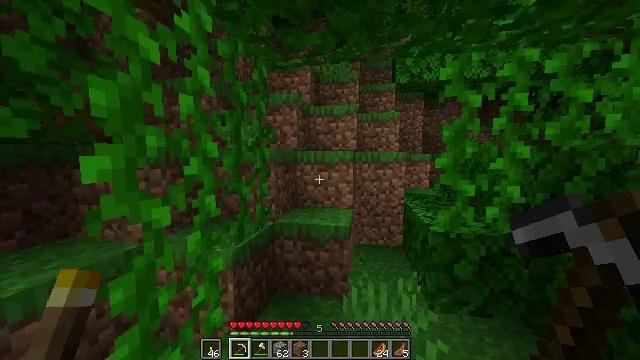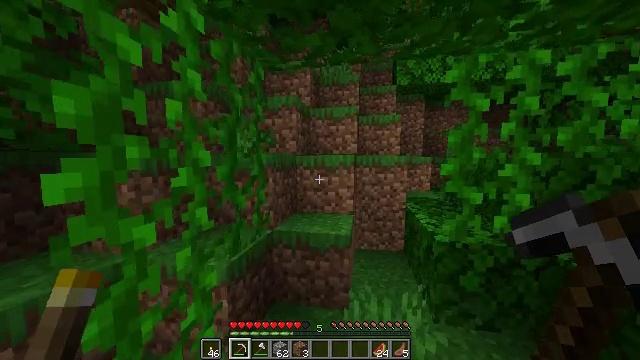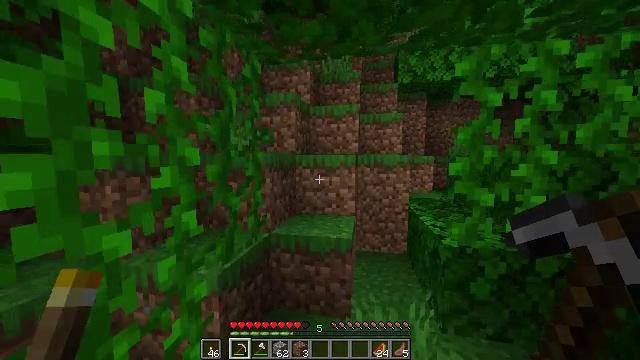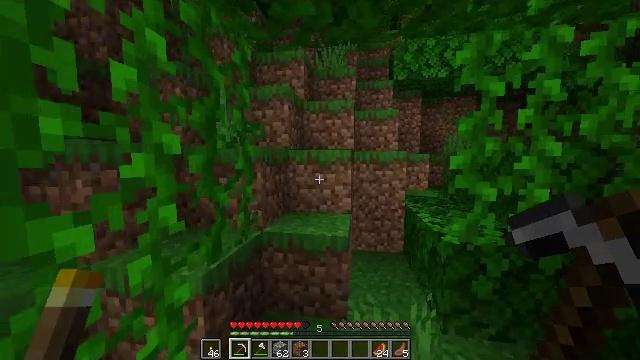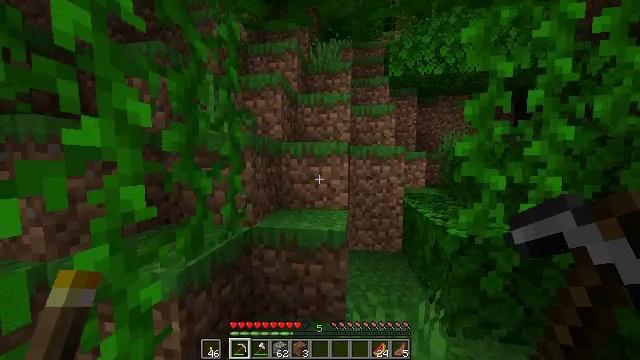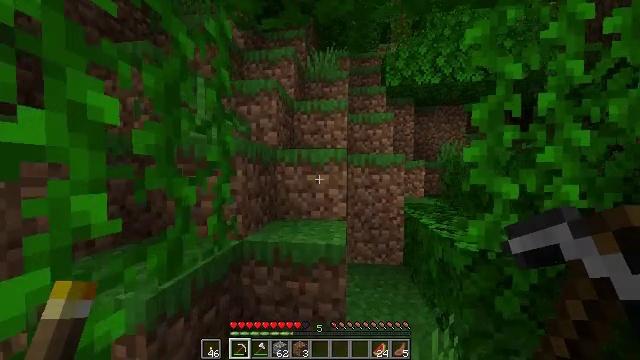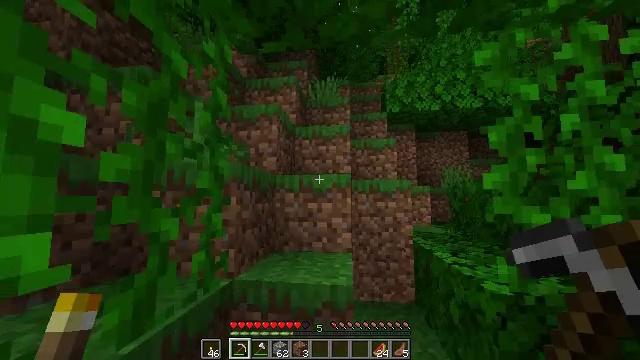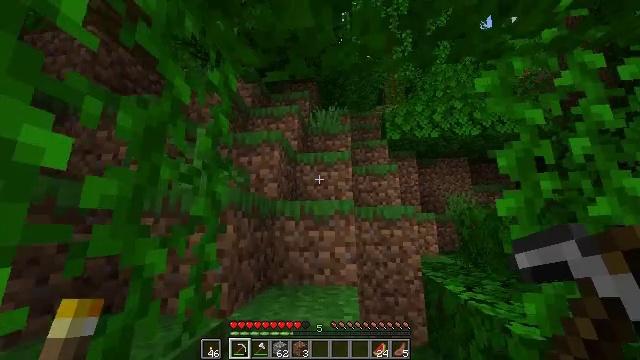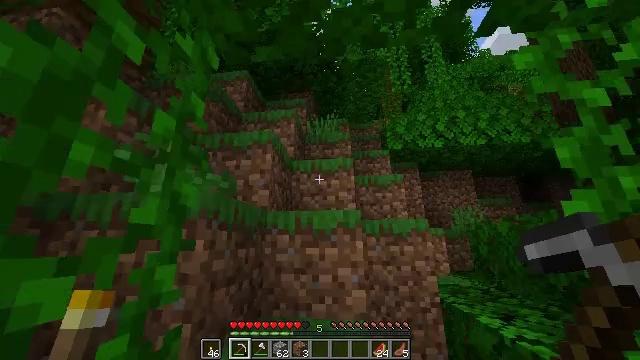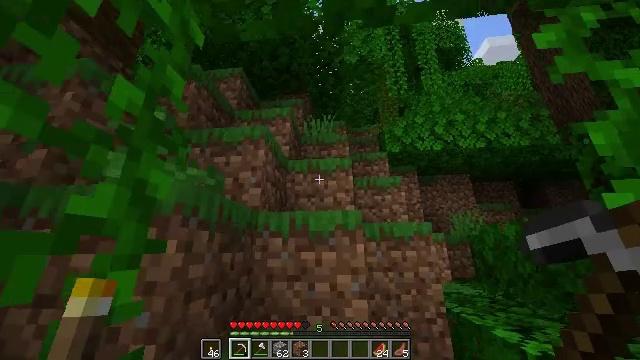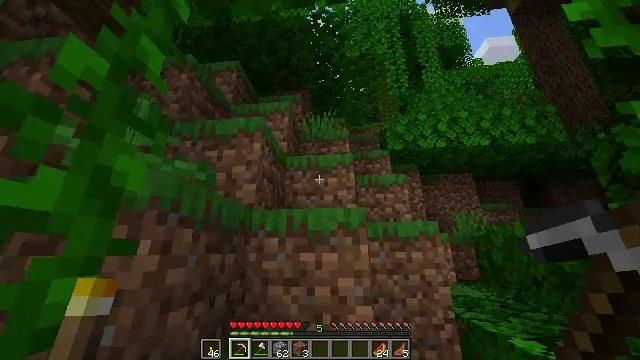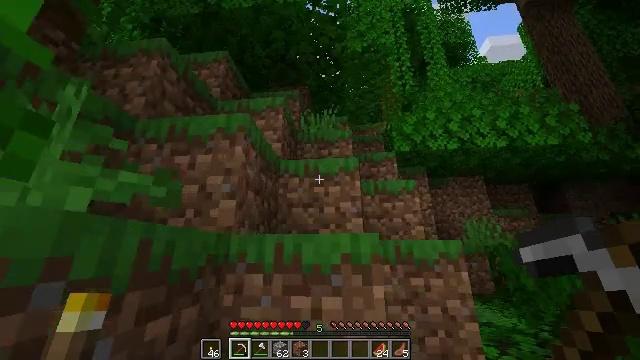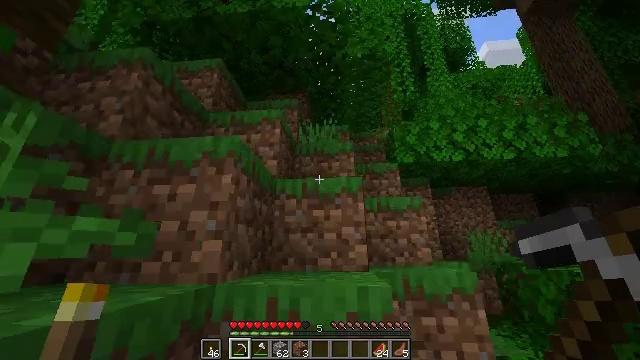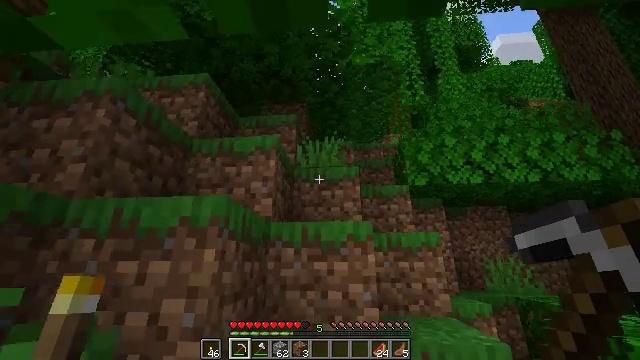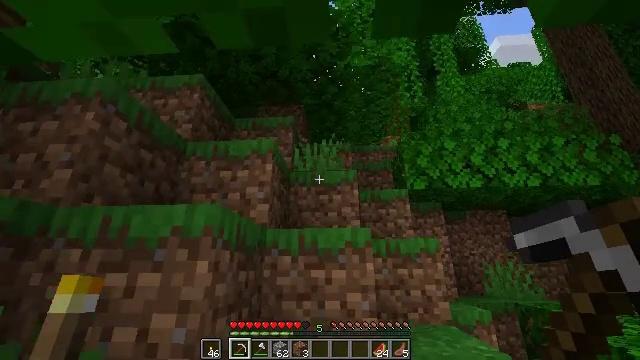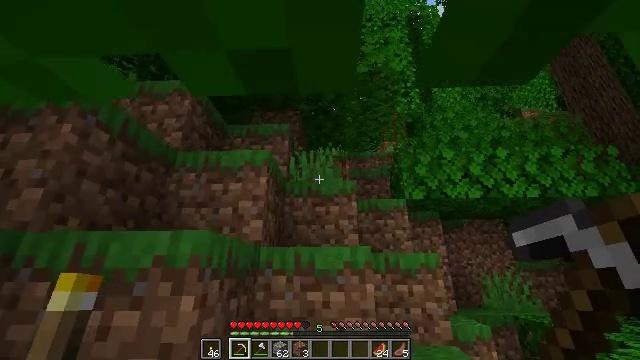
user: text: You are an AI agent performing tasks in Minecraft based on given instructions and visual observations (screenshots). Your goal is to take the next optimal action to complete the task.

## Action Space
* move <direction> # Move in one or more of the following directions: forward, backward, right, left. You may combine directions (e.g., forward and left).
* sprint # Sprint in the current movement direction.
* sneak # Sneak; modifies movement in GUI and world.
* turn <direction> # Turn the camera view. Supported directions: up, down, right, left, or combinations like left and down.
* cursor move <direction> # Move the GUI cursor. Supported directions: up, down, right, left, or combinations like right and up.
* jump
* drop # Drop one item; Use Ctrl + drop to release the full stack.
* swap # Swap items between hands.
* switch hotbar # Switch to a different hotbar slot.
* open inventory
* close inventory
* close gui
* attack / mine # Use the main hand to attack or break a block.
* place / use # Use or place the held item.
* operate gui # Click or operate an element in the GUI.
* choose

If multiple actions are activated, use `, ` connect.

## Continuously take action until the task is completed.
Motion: motion action
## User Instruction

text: Remove oak leaves from branches.
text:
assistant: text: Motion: move forward, sprint
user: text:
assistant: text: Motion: move forward, sprint
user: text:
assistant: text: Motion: move forward, sprint, turn right
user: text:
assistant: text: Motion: move forward, sprint, turn right and up
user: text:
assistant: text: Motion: move forward, sprint, turn up
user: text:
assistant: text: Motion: move forward, sprint, turn up
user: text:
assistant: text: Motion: move forward, sprint, turn up
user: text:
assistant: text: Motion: move forward, sprint, turn right and up
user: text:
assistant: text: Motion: move forward, sprint, turn right and up
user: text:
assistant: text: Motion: move forward, sprint
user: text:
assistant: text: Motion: move forward, sprint, jump
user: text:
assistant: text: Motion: move forward, sprint, jump
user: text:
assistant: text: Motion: move forward, sprint, jump
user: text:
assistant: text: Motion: move forward, sprint, jump
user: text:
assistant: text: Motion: move forward, sprint, turn right, jump
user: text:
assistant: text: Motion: move forward, sprint, turn right, jump
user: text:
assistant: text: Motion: move forward, sprint, turn right
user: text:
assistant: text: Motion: move forward, sprint
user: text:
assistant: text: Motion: move forward, sprint, turn right
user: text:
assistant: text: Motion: move forward, sprint, turn right
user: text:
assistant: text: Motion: move forward, sprint, turn right, jump
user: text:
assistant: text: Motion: move forward, sprint, jump
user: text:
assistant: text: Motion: move forward, sprint, jump
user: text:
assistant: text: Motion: move forward, sprint, jump
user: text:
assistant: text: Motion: move forward, sprint, jump
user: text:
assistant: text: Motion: move forward, sprint
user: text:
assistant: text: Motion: move forward, sprint
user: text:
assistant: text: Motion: move forward, sprint, turn left
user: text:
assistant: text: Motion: move forward, sprint, turn left, jump
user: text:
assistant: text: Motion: move forward, sprint, turn left, jump